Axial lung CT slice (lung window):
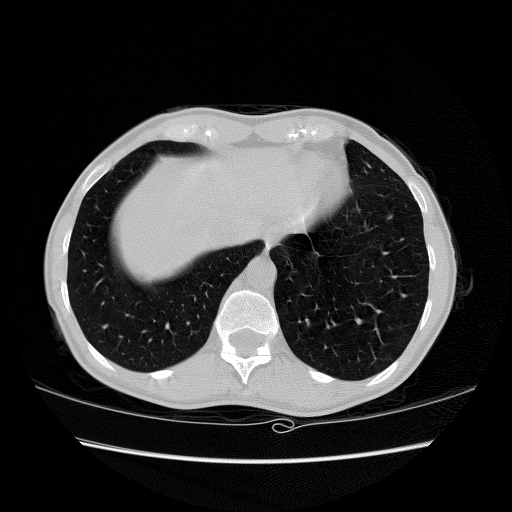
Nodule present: no